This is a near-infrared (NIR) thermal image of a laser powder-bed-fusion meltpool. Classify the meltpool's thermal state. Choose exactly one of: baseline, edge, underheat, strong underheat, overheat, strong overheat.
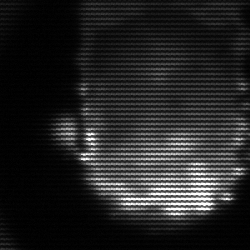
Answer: baseline